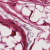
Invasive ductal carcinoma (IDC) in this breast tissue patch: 0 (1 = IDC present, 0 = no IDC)